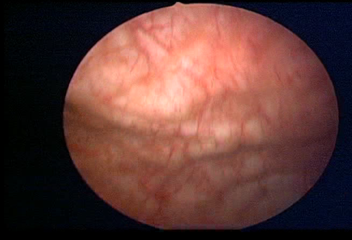
Modality: WLC
Class: Normal mucosa
Bladder cancer association: No